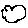
Label: cloud